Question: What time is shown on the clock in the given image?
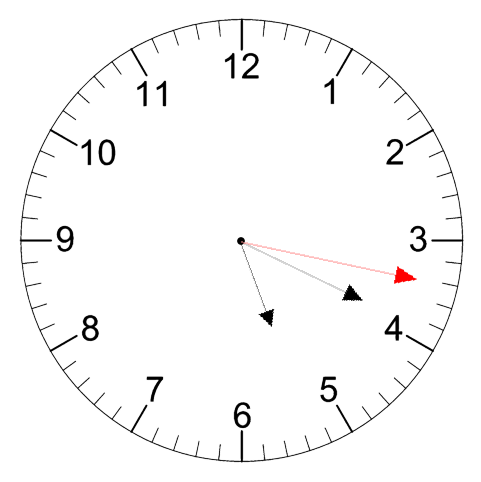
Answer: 05:19:17